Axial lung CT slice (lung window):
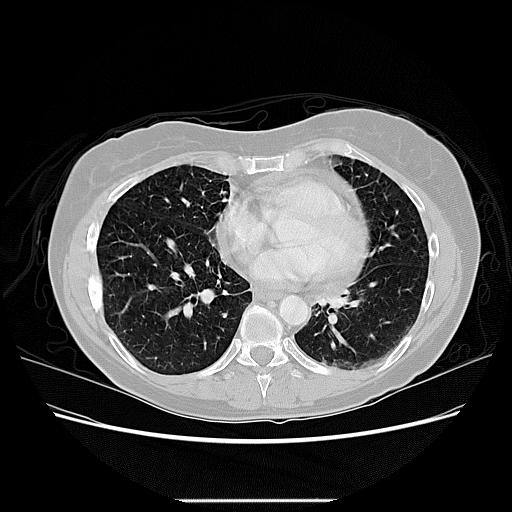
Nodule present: no